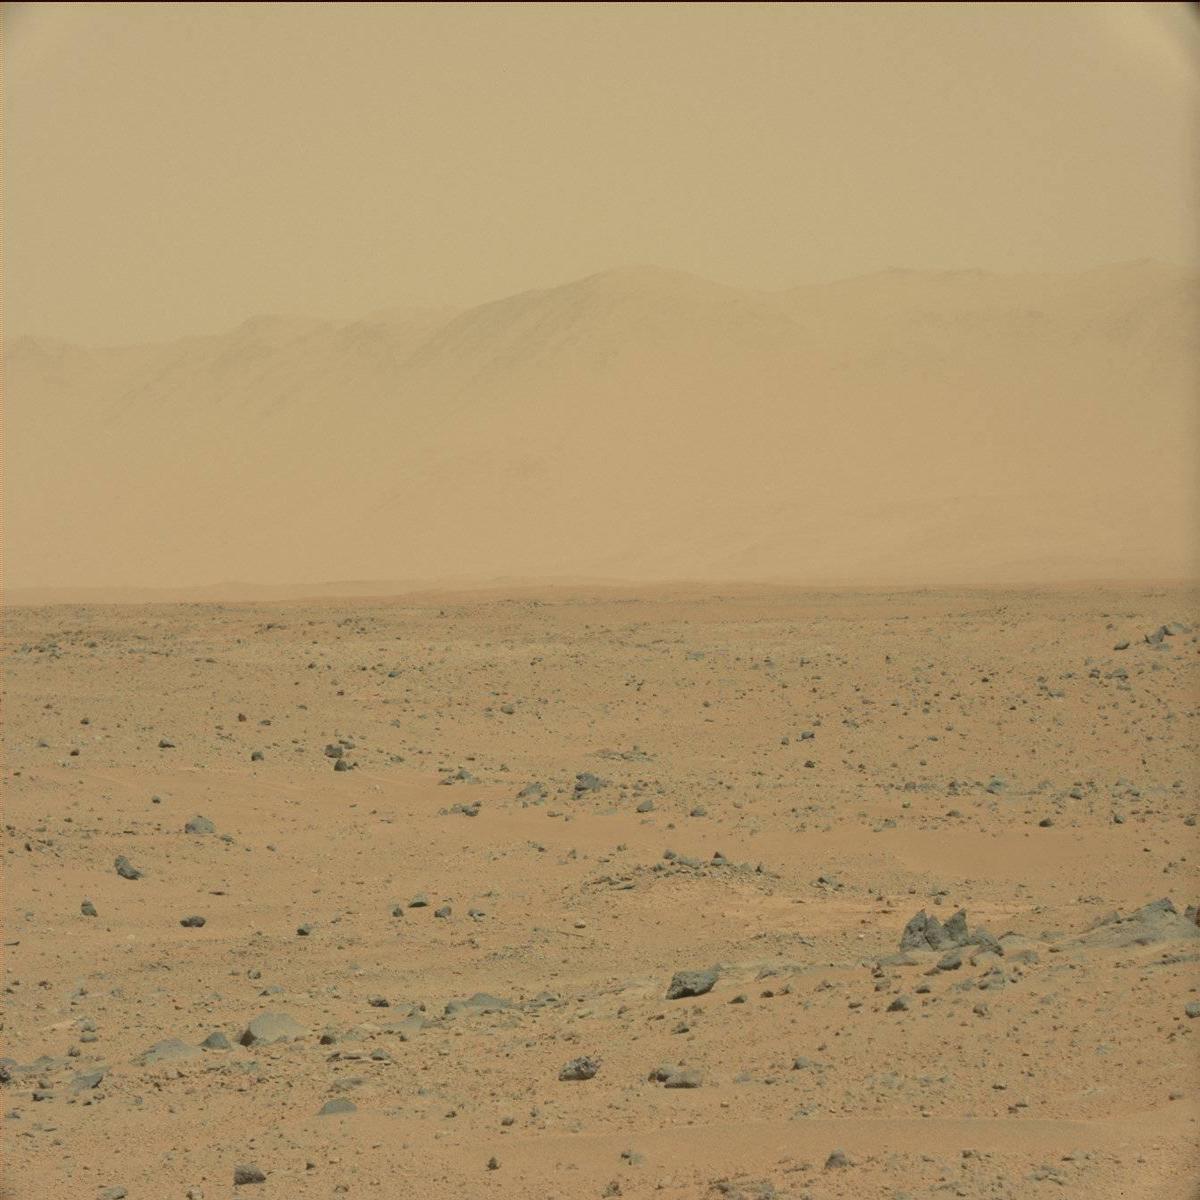
Terrain classes present: Bedrock, Ridge, Rock, Sand / Soil, Sky